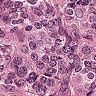
Metastatic tissue present: yes